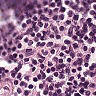
Metastatic tissue present: no